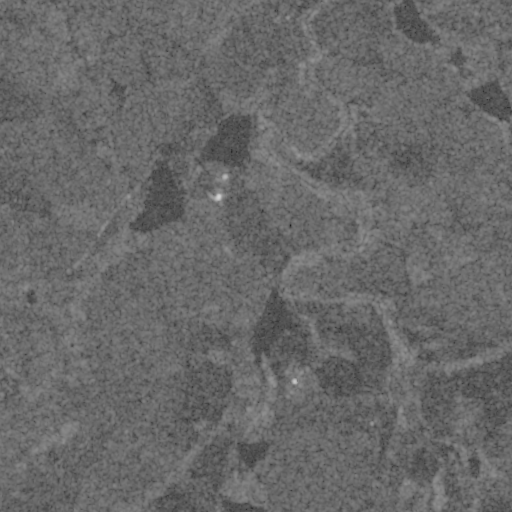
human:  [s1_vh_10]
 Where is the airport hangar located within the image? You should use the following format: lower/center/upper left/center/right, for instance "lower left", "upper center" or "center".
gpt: The airport hangar is located in the upper left of the image.
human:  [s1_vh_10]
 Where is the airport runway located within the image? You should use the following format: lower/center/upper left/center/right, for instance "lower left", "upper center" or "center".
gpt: The airport runway is located in the upper left of the image.
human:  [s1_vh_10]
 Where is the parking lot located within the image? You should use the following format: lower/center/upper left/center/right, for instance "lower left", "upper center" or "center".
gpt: The parking lot is located in the center left of the image.
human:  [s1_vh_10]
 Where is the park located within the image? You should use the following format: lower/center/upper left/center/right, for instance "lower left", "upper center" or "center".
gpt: There is no park in the image.

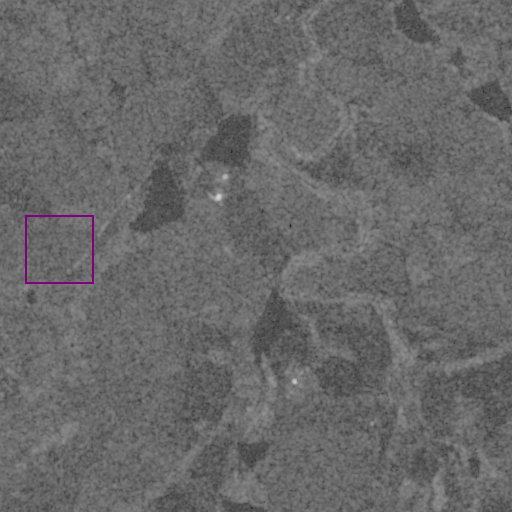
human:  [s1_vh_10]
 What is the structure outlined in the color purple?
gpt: The structure outlined in purple is a crop field.
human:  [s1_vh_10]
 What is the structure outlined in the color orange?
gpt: There is no orange outline.